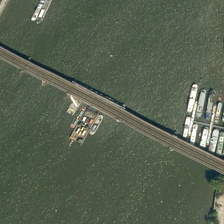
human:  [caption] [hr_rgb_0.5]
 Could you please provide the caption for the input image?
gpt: a bridge is on a river with many boats in it .

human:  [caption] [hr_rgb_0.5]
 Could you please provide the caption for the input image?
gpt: a bridge is on a river with many boats in it .

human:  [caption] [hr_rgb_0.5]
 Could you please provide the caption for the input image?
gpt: a bridge is on a river with many boats in it .

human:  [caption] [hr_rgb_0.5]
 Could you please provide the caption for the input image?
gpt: a bridge is on a river with many boats in it .

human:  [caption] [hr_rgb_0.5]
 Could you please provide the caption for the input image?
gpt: a bridge is on a river with many boats in it .